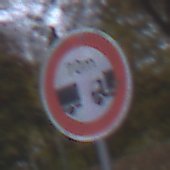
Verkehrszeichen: VerbotUnterschreitenMindestabstand
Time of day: MorningAfternoon
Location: Outdoor (Urban)
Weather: Overcast
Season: NotSpecified
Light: Natural